Interaction volume radius: 5 \u00c5
Interaction volume height: 10 \u00c5
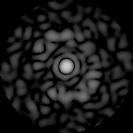
Disorder parameter: 0.8287